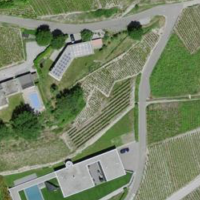
EUNIS habitat code: 40
Species observed at this site:
Prunus spinosa